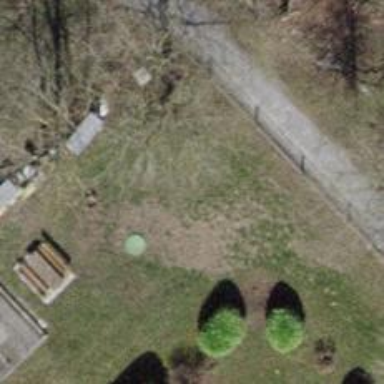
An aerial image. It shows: Picnic site with BBQ amenities available.